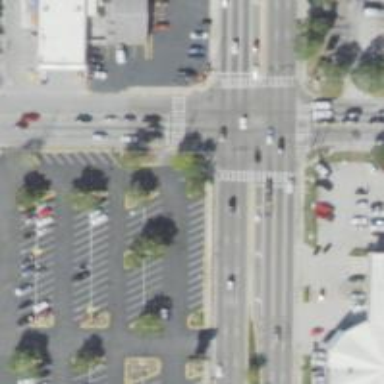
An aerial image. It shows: Marked road crossing.